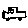
Label: car